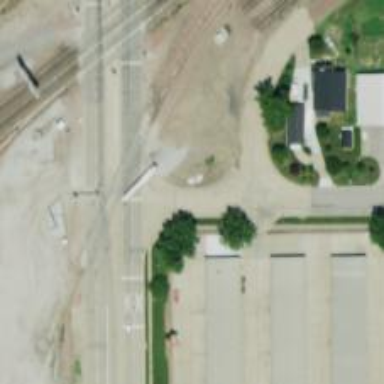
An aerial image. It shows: Level crossing with lights on the railway.